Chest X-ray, PA view. Patient: 15 years old, sex M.
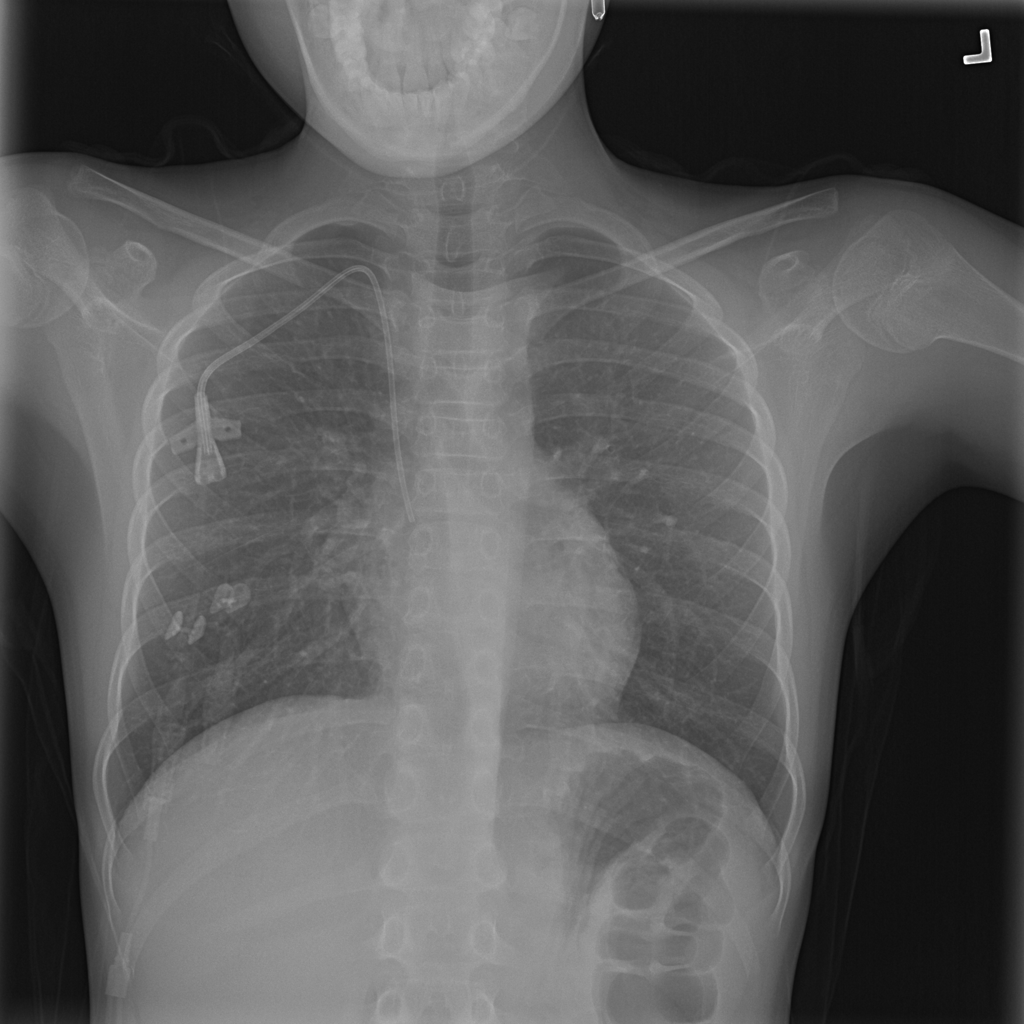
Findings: No Finding